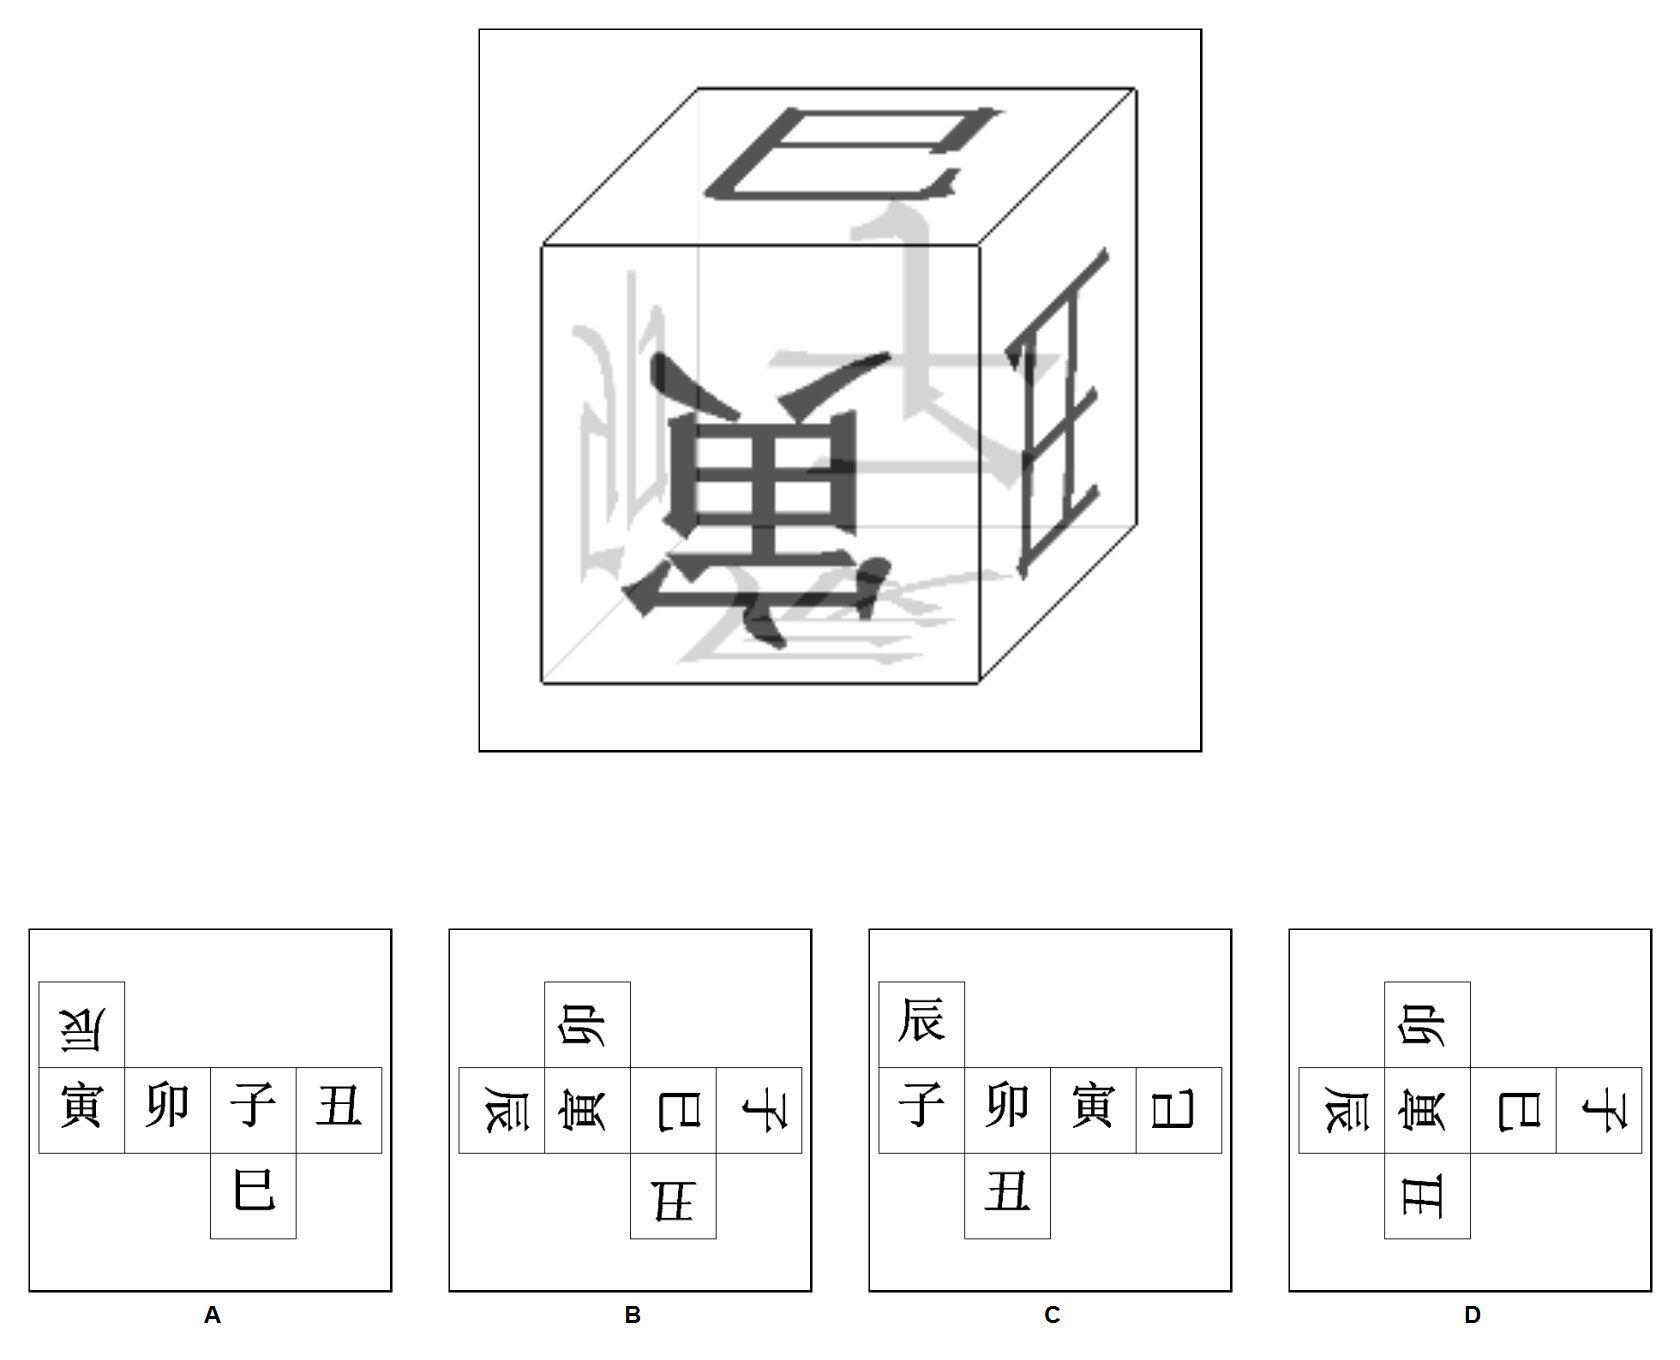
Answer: C